Field crop: maize
Growth stage: 1
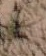
Species: salsola